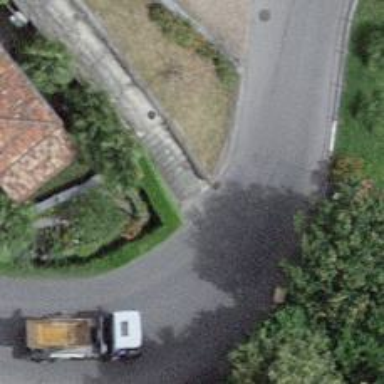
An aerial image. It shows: Set of steps on the road.